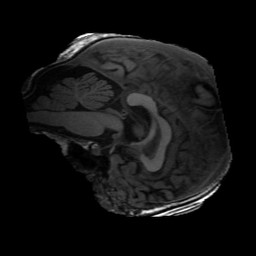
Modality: T1w
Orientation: sagittal
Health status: ill
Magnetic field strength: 3 T